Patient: sex F, age 73
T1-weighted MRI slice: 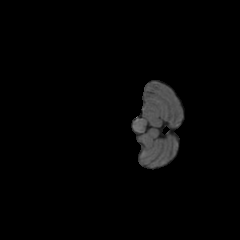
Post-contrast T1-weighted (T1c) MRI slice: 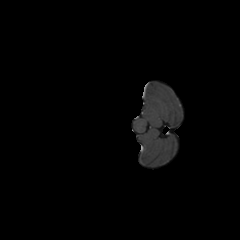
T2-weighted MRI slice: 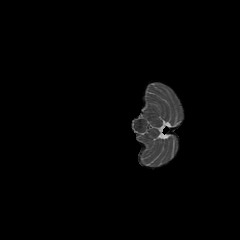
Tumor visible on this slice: no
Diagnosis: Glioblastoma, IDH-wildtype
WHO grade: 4